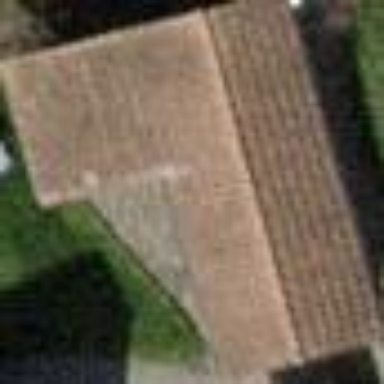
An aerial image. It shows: Carport structure.